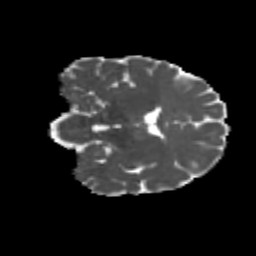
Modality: MD
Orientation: coronal
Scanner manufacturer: siemens
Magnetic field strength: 3 T
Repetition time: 4.16 s
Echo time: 0.0806 s